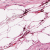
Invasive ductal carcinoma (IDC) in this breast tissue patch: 0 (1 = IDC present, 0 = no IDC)